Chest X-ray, PA view. Patient: 66 years old, sex F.
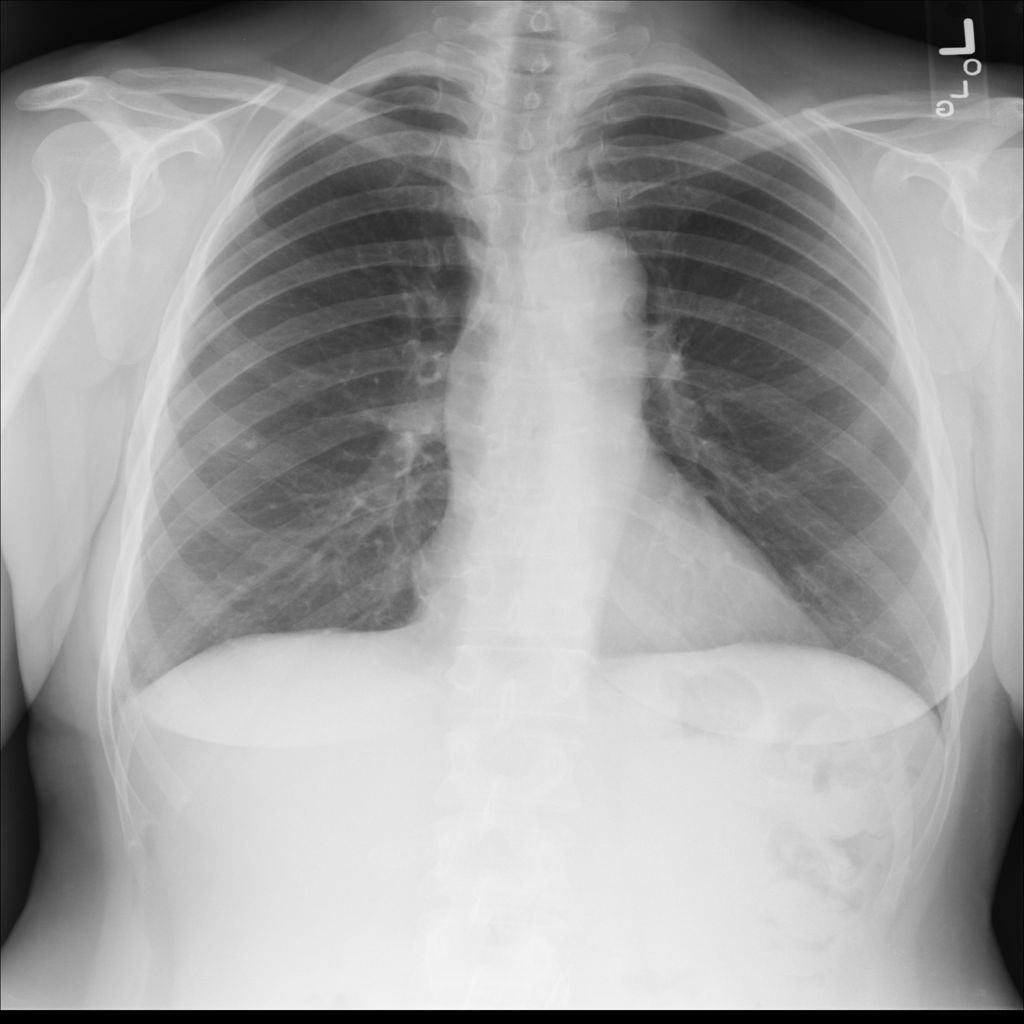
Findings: Nodule